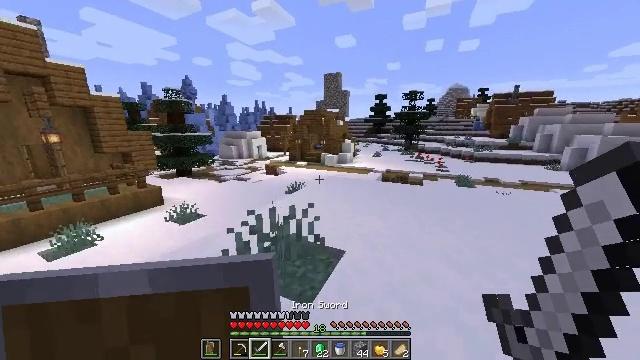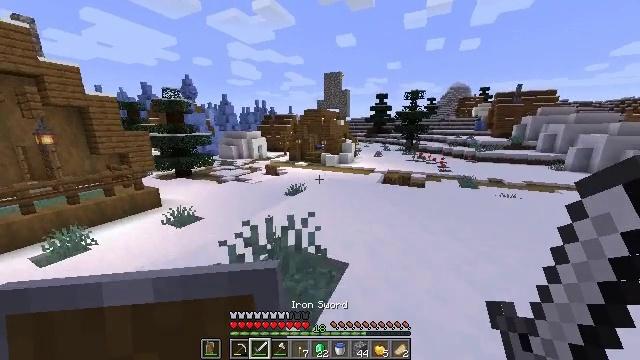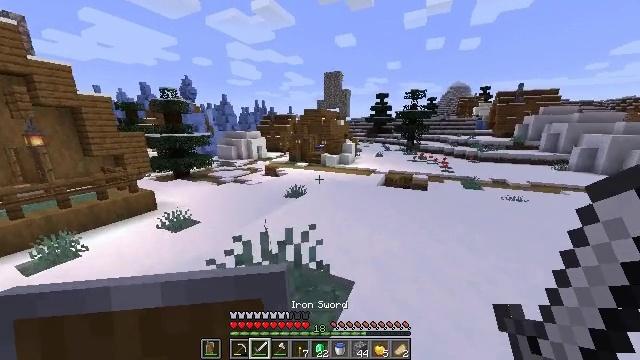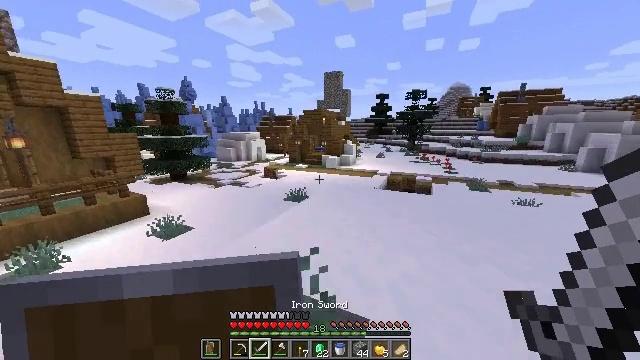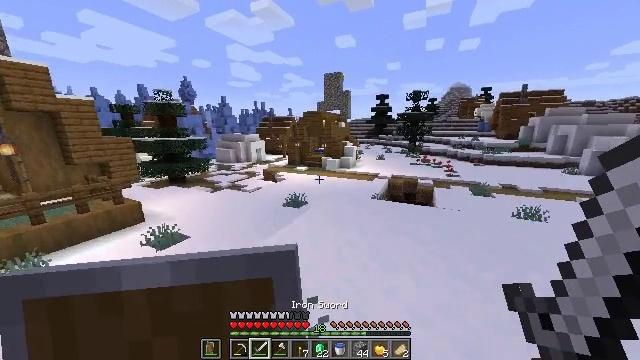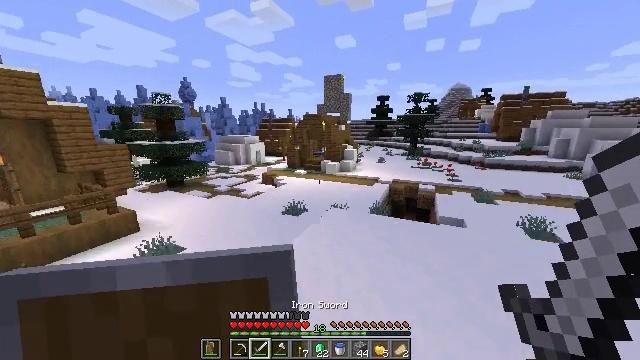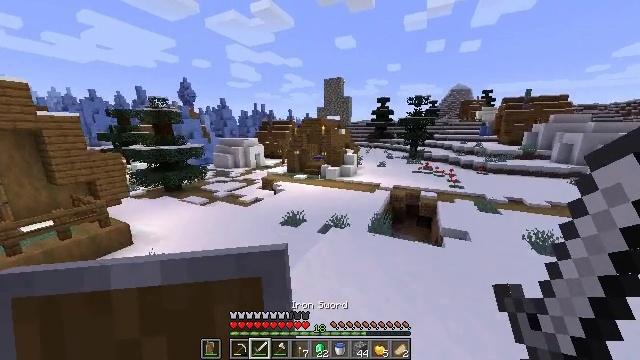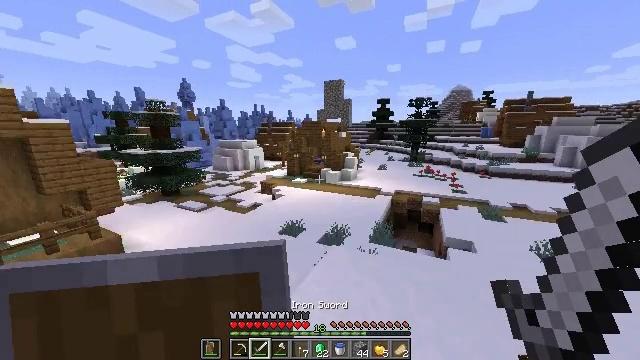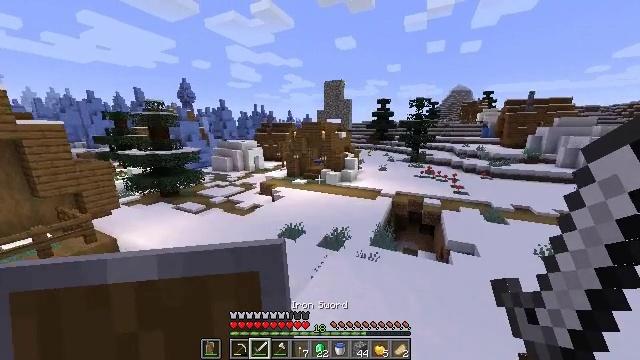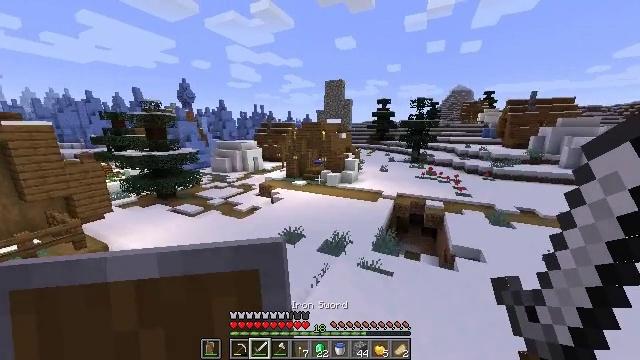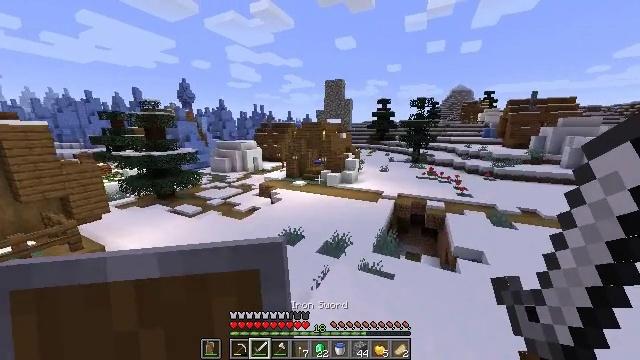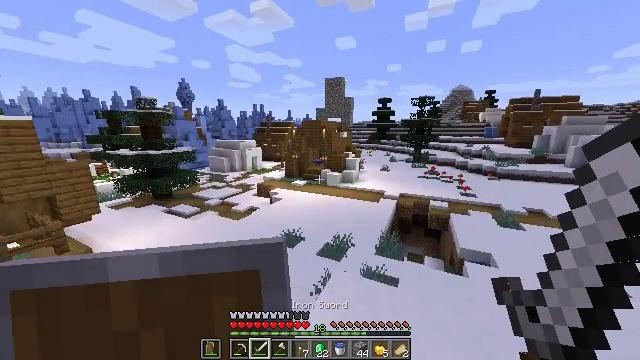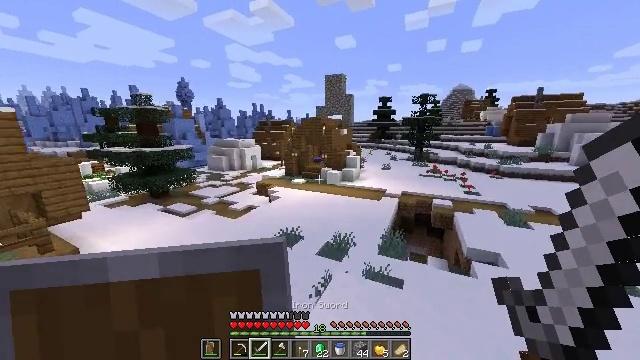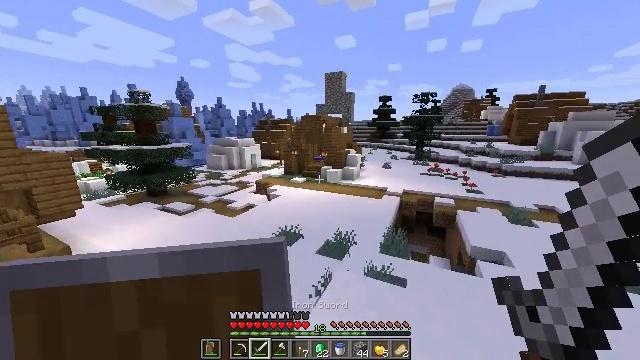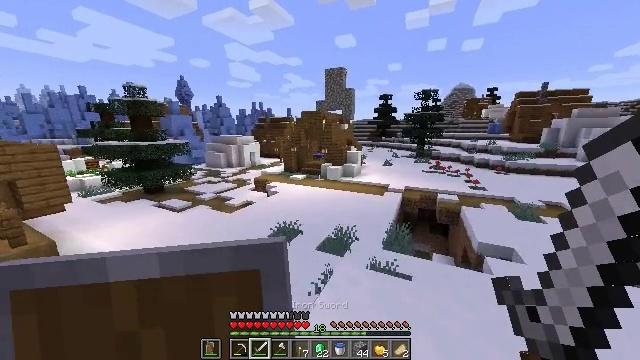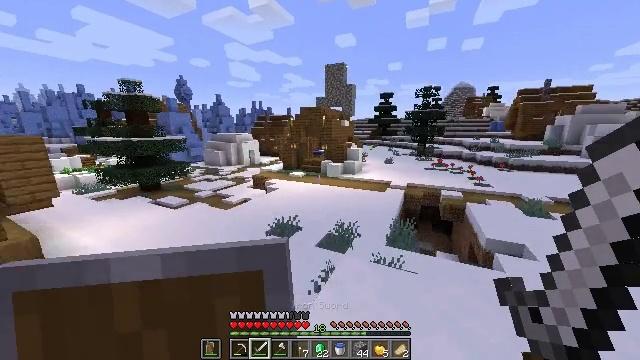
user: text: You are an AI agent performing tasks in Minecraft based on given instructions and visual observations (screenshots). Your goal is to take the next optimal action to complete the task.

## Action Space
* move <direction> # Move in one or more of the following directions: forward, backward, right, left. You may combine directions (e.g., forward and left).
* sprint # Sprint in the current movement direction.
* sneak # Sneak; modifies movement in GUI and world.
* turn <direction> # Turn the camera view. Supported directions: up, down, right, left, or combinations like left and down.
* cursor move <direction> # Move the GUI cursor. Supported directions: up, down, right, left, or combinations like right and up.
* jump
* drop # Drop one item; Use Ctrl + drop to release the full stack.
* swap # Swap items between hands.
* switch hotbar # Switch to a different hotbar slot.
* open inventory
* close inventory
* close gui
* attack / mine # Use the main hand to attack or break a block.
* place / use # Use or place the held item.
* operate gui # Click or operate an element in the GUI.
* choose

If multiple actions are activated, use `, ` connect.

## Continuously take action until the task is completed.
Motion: motion action
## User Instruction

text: Mine the blue bed to pick it up.
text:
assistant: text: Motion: move forward, sprint
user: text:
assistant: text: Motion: move forward, sprint
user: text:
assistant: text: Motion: move forward, sprint
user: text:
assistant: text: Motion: move forward, sprint, jump
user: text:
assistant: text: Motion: move forward, sprint, jump
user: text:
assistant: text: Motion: move forward, sprint, jump
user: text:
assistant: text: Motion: move forward, sprint, jump
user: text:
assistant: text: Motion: move forward, sprint, jump
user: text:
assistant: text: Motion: move forward, sprint, jump
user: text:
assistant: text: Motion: move forward, sprint, jump
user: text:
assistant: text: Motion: move forward, sprint, jump
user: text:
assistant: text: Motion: move forward, sprint, jump
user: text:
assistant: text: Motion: move forward, sprint, jump
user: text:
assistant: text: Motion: move forward, sprint, jump
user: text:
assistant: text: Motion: move forward, sprint, jump
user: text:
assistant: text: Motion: move forward, sprint, jump
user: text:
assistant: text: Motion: move forward, sprint, jump
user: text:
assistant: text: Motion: move forward, sprint, jump
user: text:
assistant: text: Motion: move forward, sprint, jump
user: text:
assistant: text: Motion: move forward, sprint, jump
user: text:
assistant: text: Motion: move forward, sprint, jump
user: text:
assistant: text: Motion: move forward, sprint, jump
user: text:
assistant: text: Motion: move forward, sprint, jump
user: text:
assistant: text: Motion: move forward, sprint, jump
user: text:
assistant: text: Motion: move forward, sprint, turn right and down, jump
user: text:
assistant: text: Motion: move forward, sprint, turn right and down, jump
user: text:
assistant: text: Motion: move forward, sprint, turn right and down, jump
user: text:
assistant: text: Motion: move forward, sprint, turn right, jump
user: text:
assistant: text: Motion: move forward, sprint, jump
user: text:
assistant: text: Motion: move forward, sprint, jump